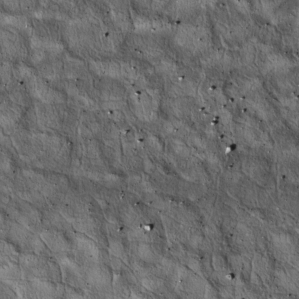
Label: non_frost